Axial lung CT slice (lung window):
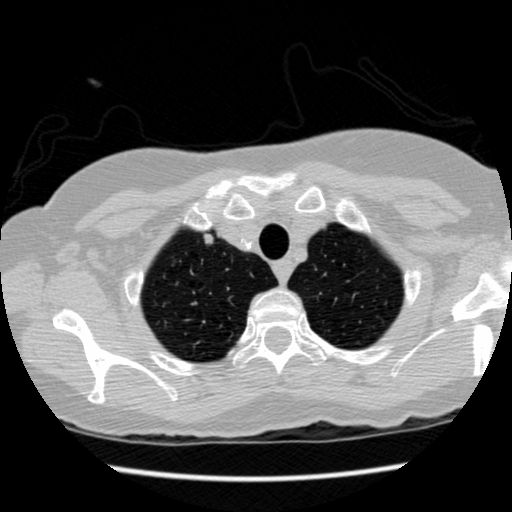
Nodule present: yes
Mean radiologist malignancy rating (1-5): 3.25